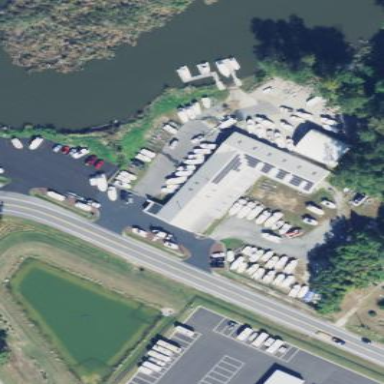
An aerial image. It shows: Building with boat shop inside.